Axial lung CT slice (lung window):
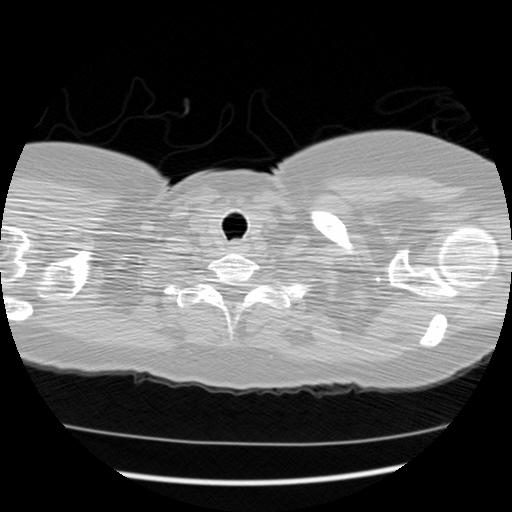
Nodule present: no